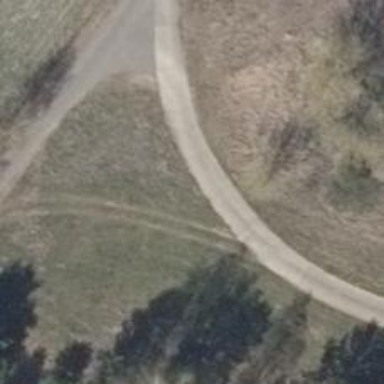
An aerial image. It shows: Concrete track with grade1 quality.